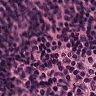
Metastatic tissue present: no